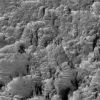
Atmospheric dust classification: not_dusty